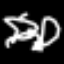
Label: squiggle